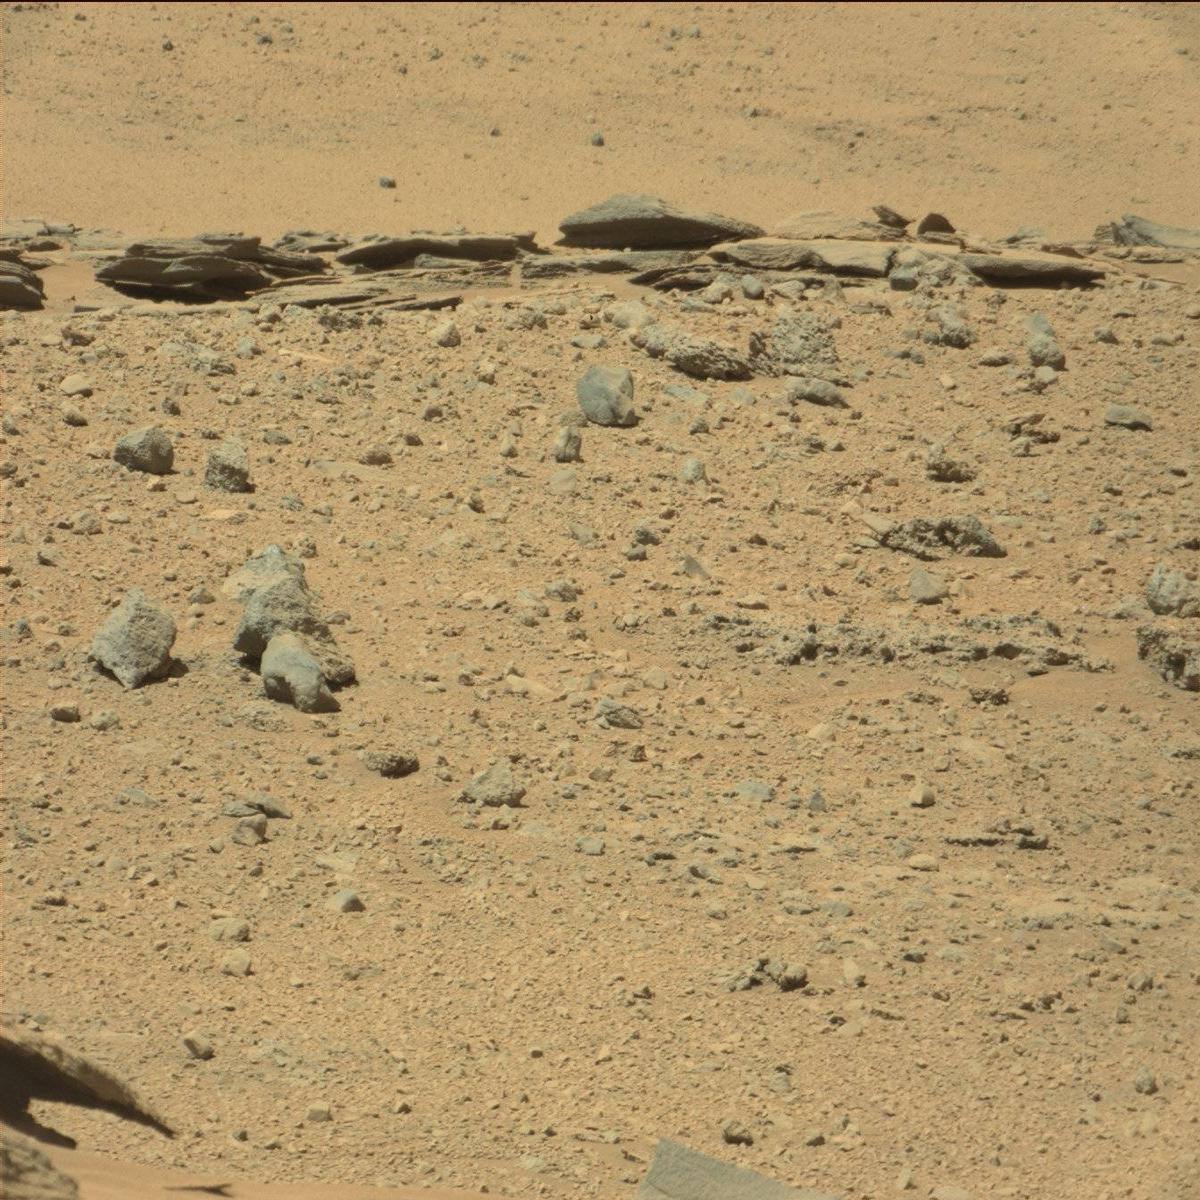
Terrain classes present: Bedrock, Rock, Sand / Soil